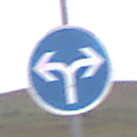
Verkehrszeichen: VorgeschriebeneFahrtrichtungRechtsOderLinks
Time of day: Midday
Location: Outdoor (Nature)
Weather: Overcast
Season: NotSpecified
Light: Natural